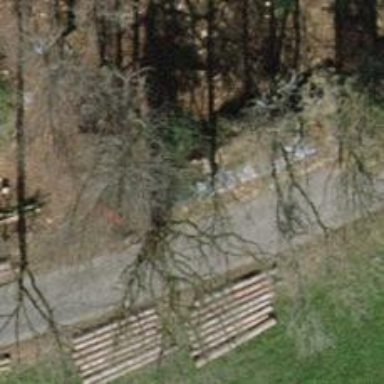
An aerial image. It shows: Red bench.